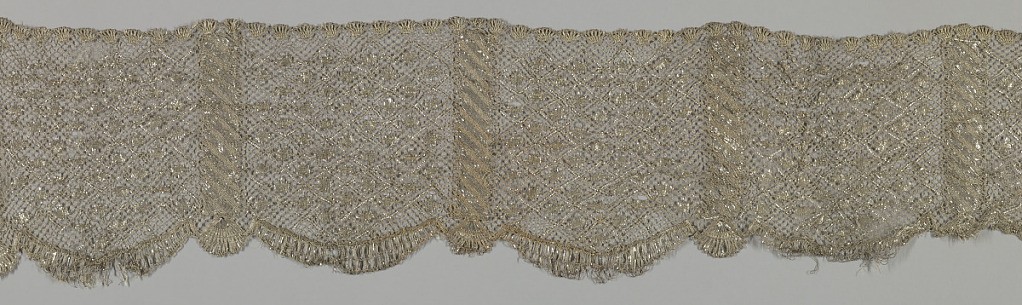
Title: Trimming
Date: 1750–1800
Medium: silver metallic foil and silver metallic foil wound onto white silk Technique: bobbin lace, metallic
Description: Wide border of metallic silver lace in all-over small scale repeated diamond shape, divided at intervals with a stripe. Outer edge is scalloped.